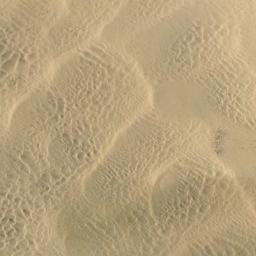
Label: desert